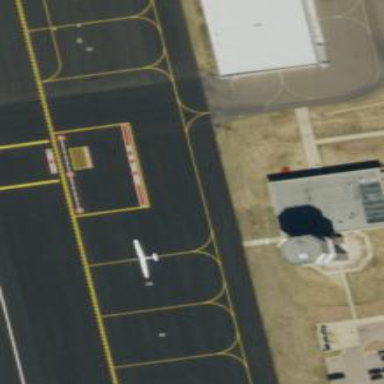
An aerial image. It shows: View of taxiway at the airport.